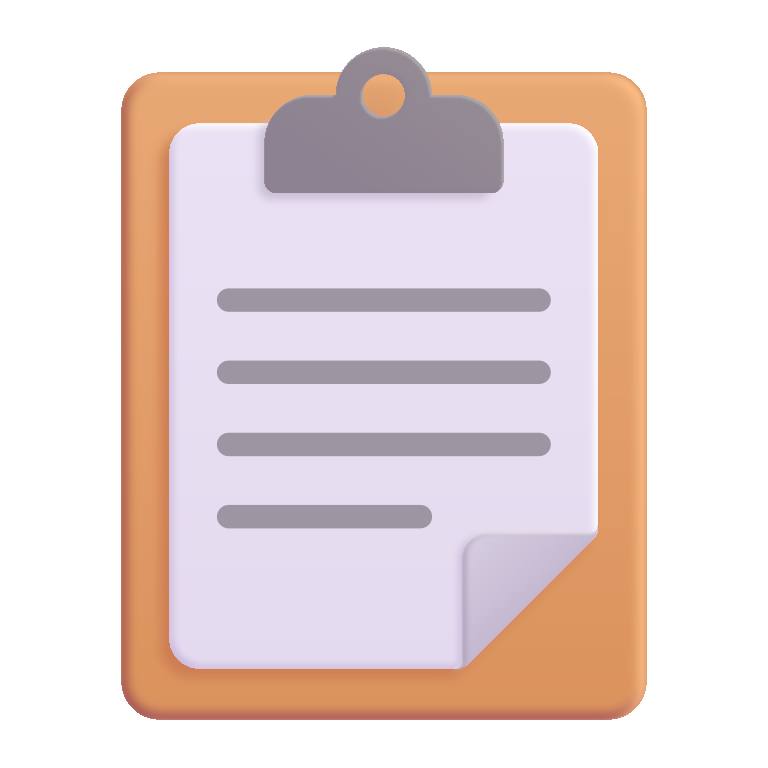
clipboard color